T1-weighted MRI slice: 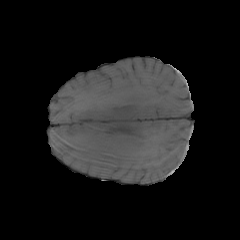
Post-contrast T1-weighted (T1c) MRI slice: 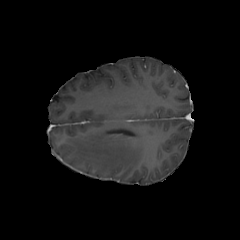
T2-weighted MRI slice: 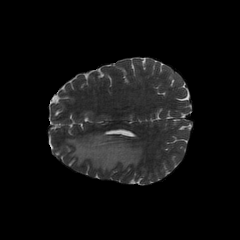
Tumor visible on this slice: yes